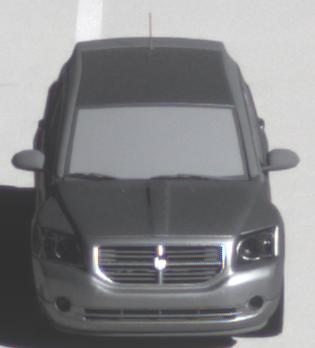
Make: Dodge
Model: Caliber 1.8
Detailed model: Caliber
Model produced from: 2006/06
Model produced until: 2009/03
Doors: 5
Color: gray
Road condition: wet road
Daytime: morning or afternoon
Contrast: high contrast